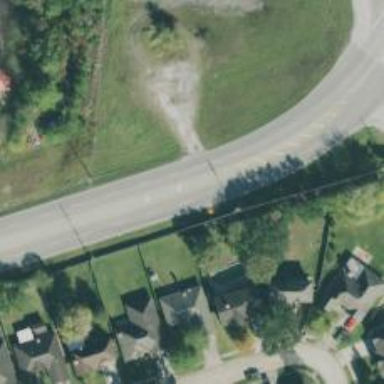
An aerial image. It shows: Secondary road.